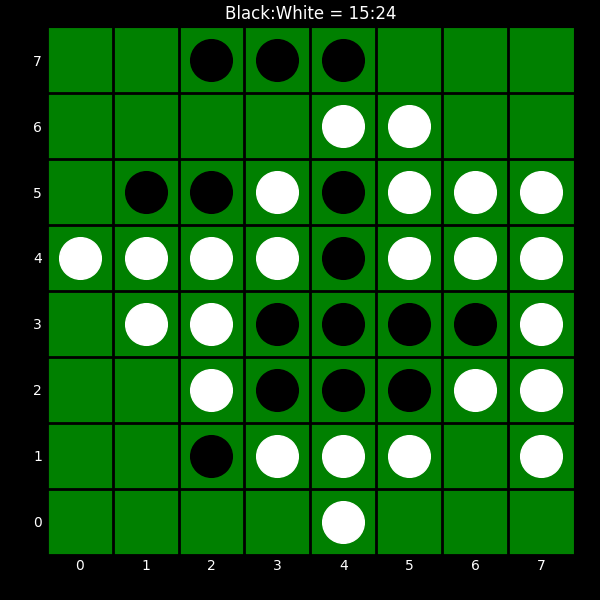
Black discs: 15
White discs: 24